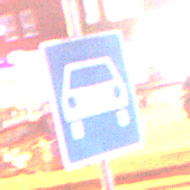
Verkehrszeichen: Kraftfahrstrasse
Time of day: Night
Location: Outdoor (Urban)
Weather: PartlyCloudy
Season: NotSpecified
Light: Artificial